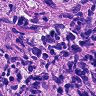
Metastatic tissue present: yes